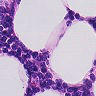
Metastatic tissue present: no